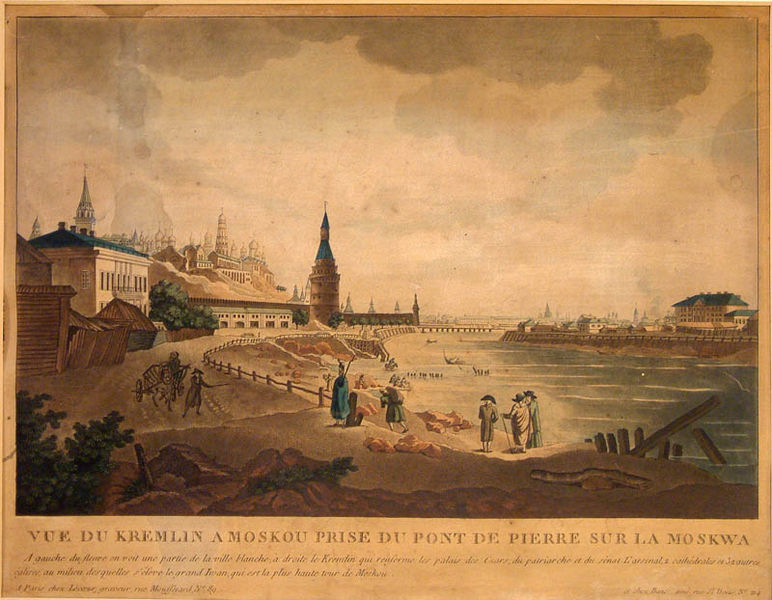
Titel: The Kremlin from the Petrovskii Bridge , The Kremlin from the Petrovskii Bridge
Standort: Amherst (Massachusetts, USA)
Institution: Mead Art Museum, Amherst College
Schlagwörter: church, men, people, painting, heaven, sky, boat, building, house, sea, water, german, tower, coast, river, castle, illustration, town, city, cart, horse, russia, russian, moscow, advertisement, kremlin, pierre, moskwa, moskou, prise, watcher, du, vue, postal card